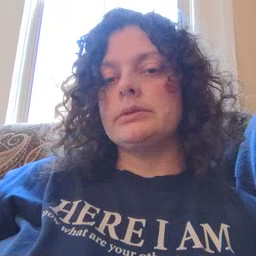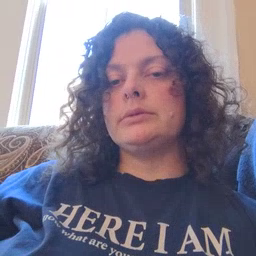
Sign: cut